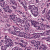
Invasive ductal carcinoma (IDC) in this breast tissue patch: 1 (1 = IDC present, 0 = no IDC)